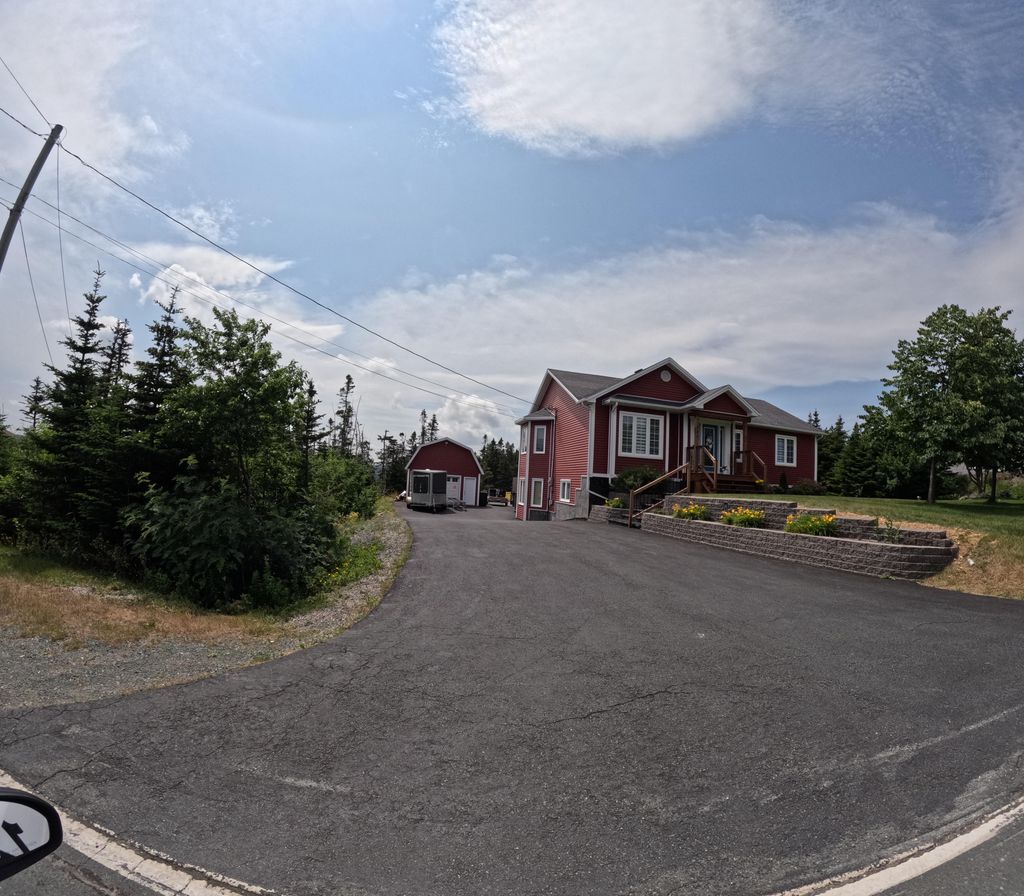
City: st_johns